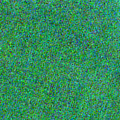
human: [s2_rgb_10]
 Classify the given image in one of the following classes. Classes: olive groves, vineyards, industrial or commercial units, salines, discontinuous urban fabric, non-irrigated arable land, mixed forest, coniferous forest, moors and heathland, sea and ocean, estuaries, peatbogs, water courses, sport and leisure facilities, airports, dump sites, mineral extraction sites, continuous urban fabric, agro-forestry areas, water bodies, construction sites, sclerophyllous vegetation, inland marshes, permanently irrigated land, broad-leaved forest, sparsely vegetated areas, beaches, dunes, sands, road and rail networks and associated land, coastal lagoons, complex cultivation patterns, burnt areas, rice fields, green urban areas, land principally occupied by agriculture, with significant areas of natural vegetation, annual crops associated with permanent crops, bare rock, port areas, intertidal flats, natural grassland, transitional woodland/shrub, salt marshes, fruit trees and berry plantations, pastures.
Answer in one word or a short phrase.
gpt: sea and ocean